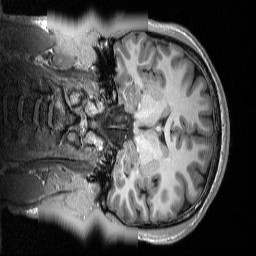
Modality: T1w
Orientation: coronal